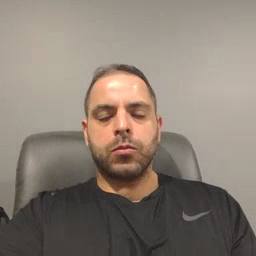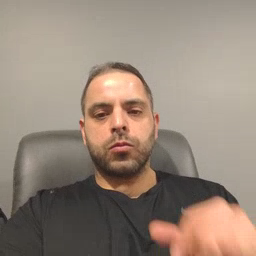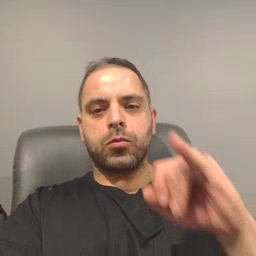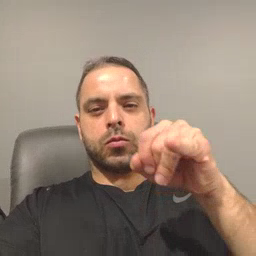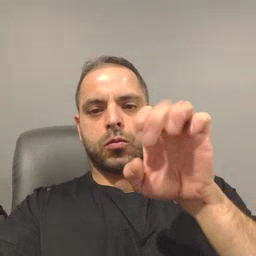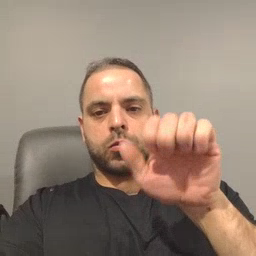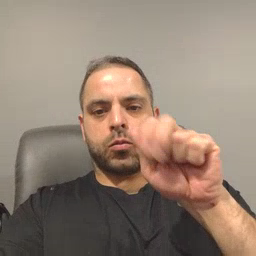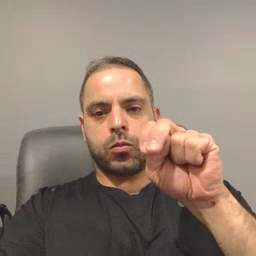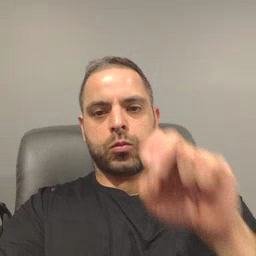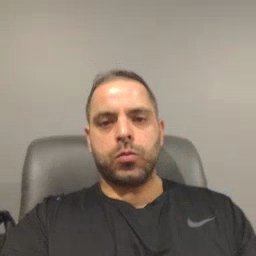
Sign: jeans